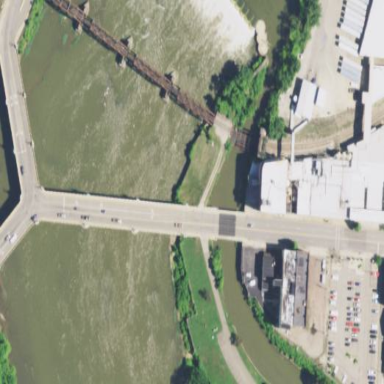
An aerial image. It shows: There is man-made bridge in the image.